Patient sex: F
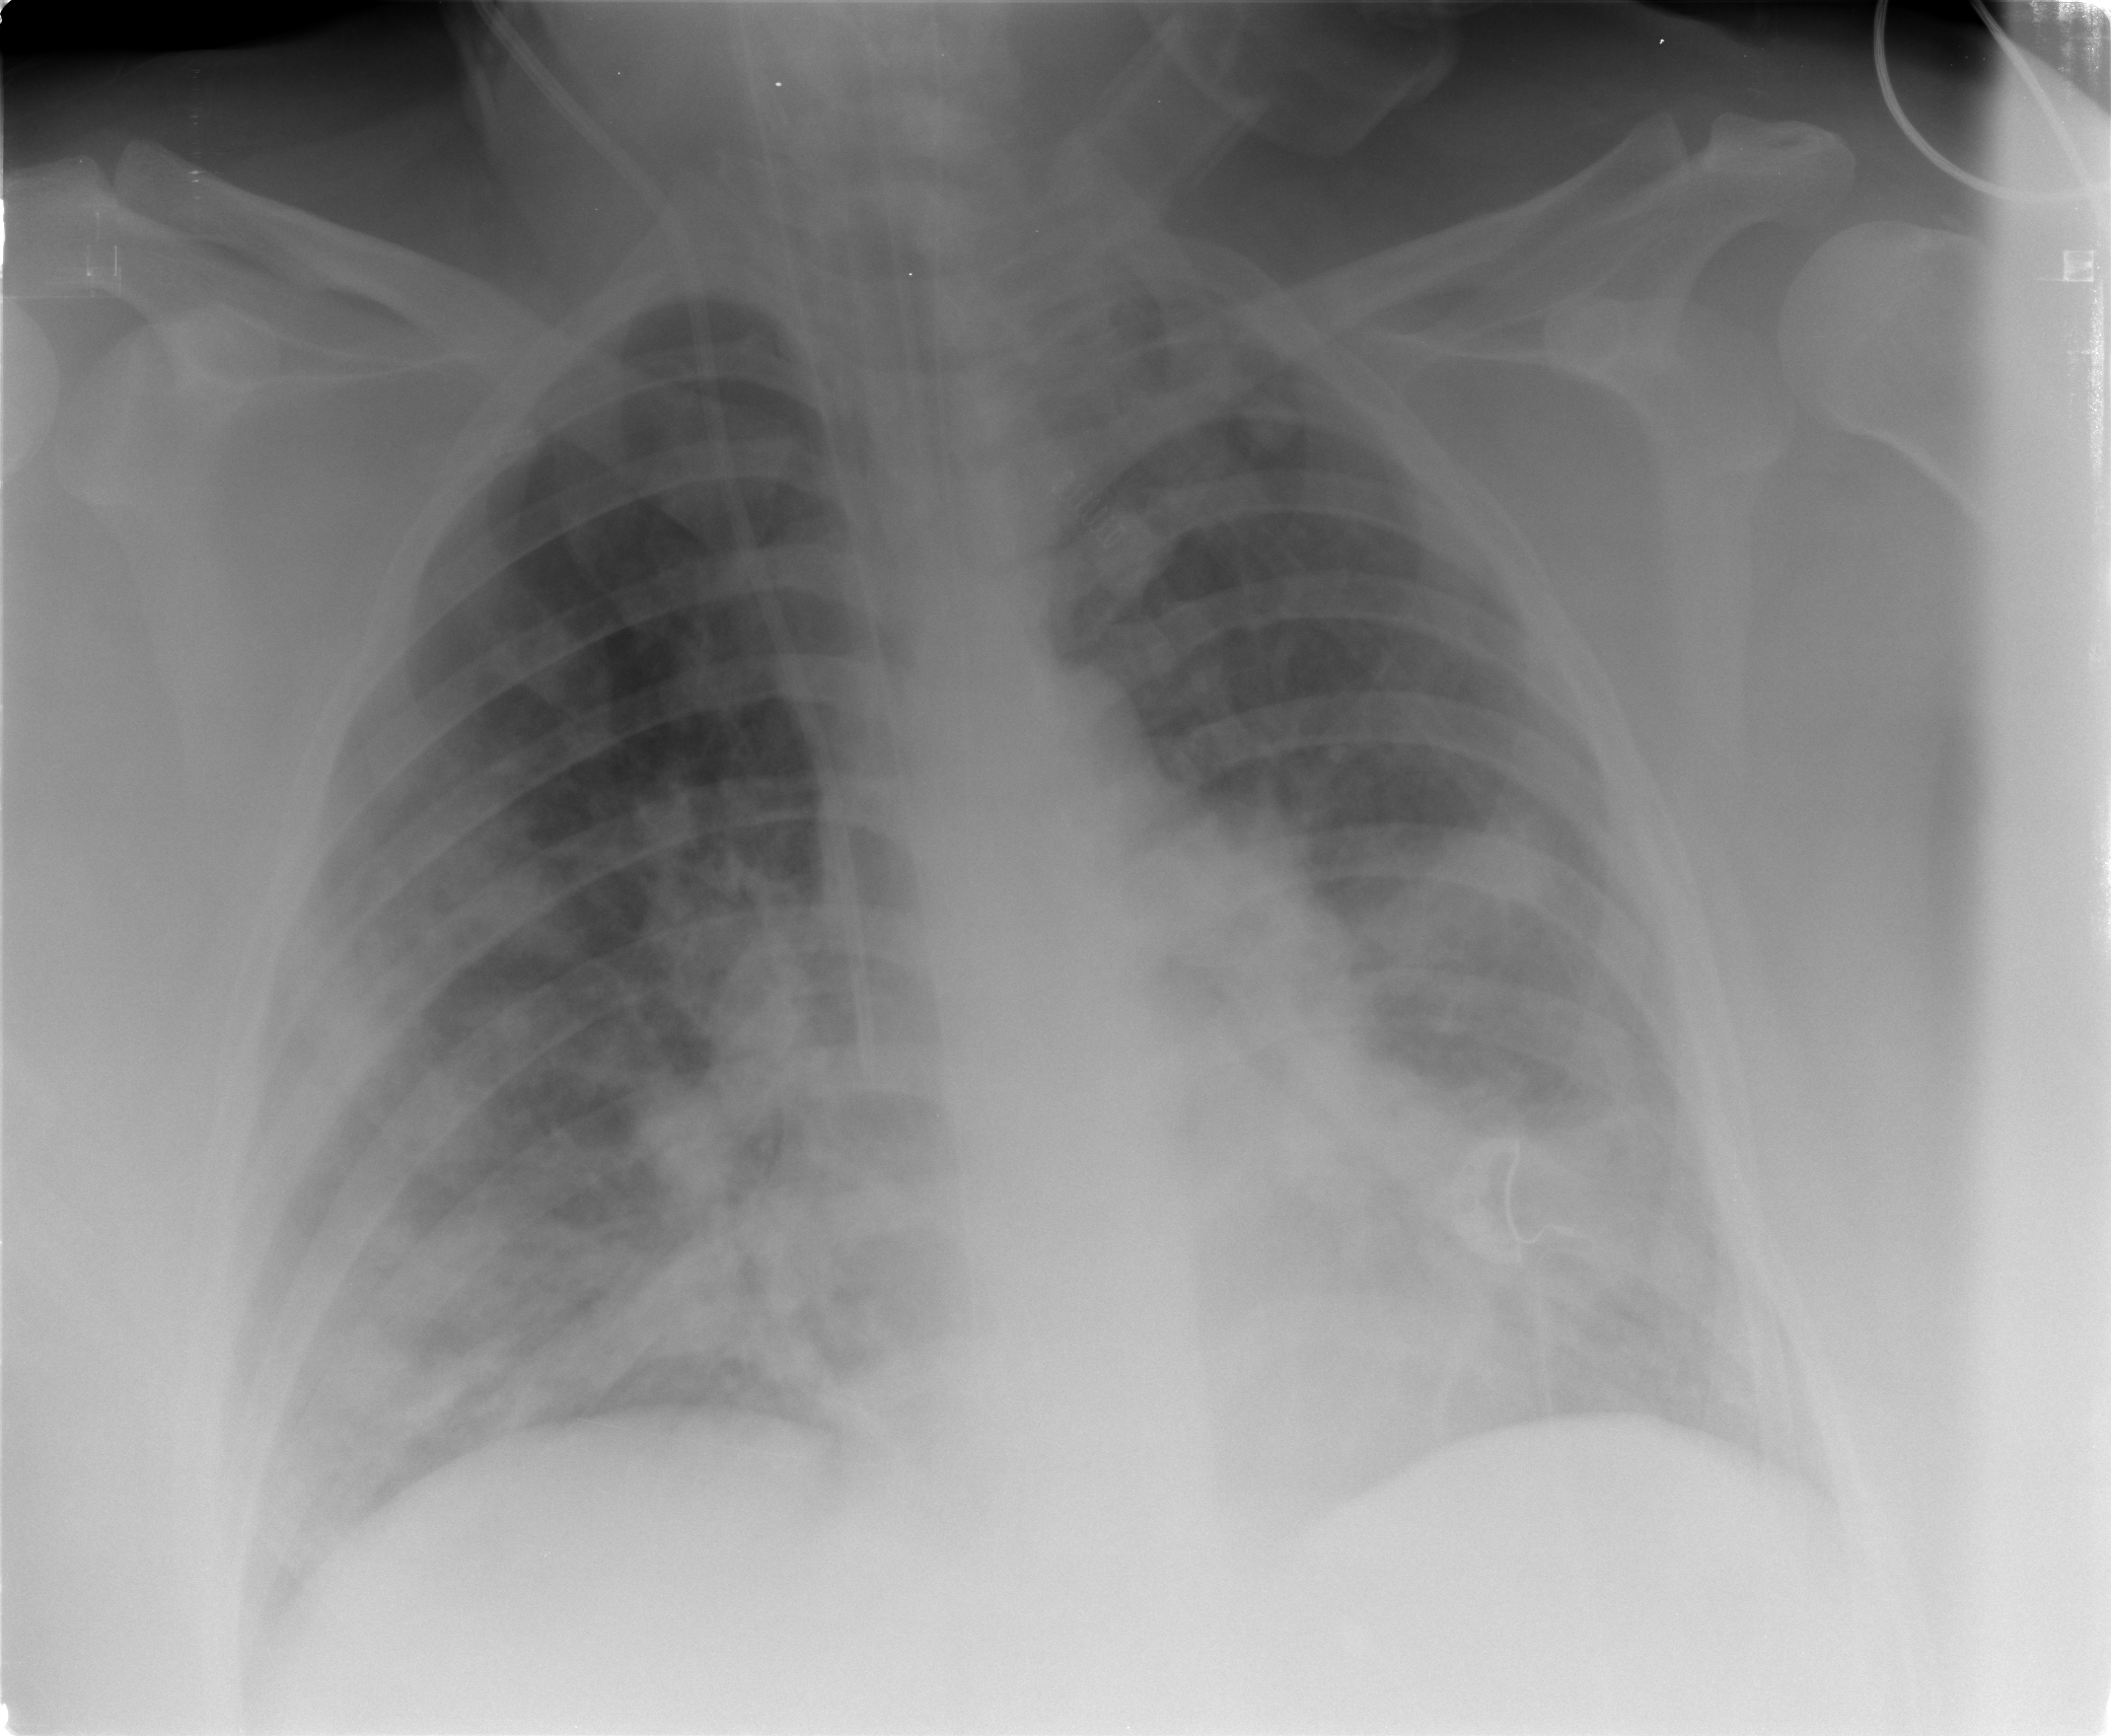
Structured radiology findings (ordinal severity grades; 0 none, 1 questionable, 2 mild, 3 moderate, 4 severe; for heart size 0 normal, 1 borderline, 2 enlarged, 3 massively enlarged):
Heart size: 0
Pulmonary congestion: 0
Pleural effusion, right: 2
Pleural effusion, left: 2
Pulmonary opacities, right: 3
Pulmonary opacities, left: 2
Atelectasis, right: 3
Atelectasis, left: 2